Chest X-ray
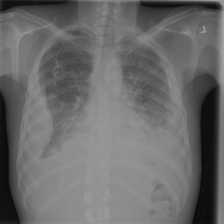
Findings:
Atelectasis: negative
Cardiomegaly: negative
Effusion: negative
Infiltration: negative
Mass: negative
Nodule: negative
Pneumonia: negative
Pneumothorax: negative
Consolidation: negative
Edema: negative
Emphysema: negative
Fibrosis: negative
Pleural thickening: negative
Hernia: negative